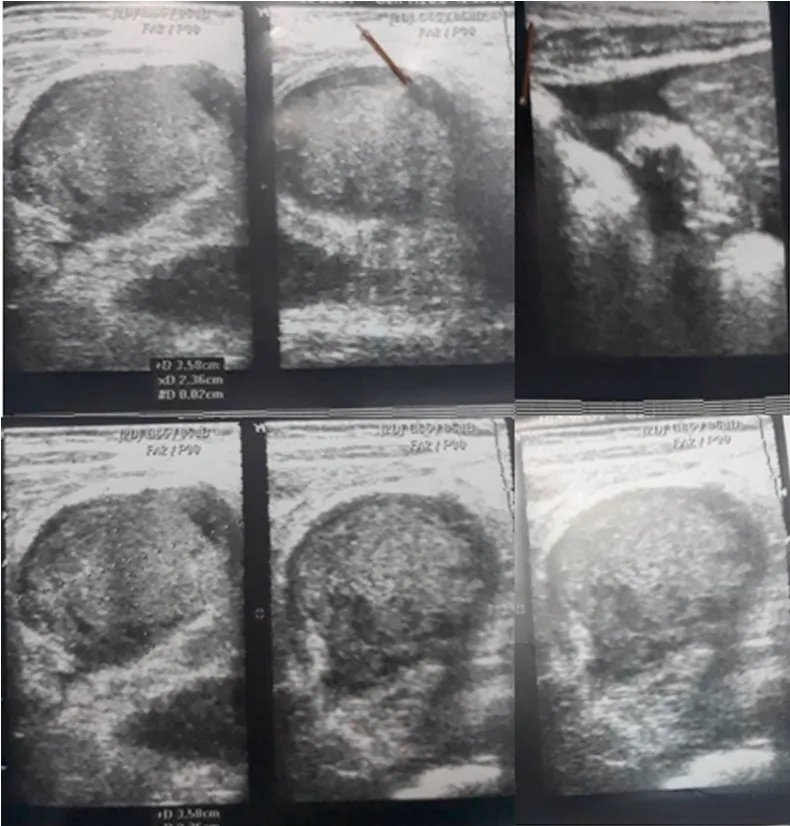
Ultrasonography of the oval mass of 2.5*3.5 cm which was suspected to be acute intussusception.
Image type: radiology (ultrasound)